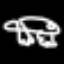
Label: frog